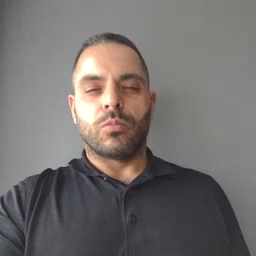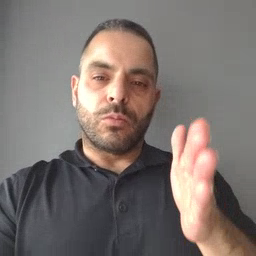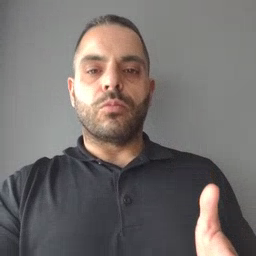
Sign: beside